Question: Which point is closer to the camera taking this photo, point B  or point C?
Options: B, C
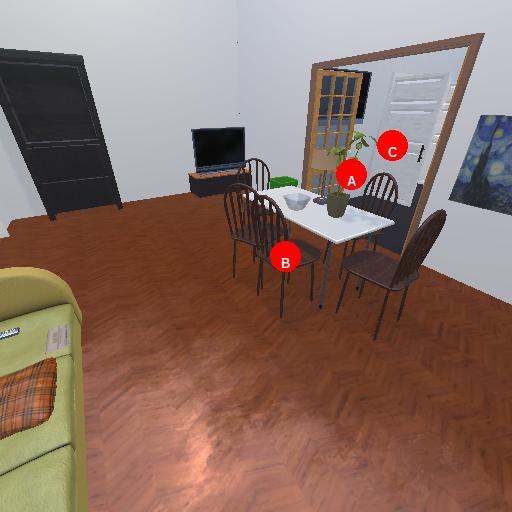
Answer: B